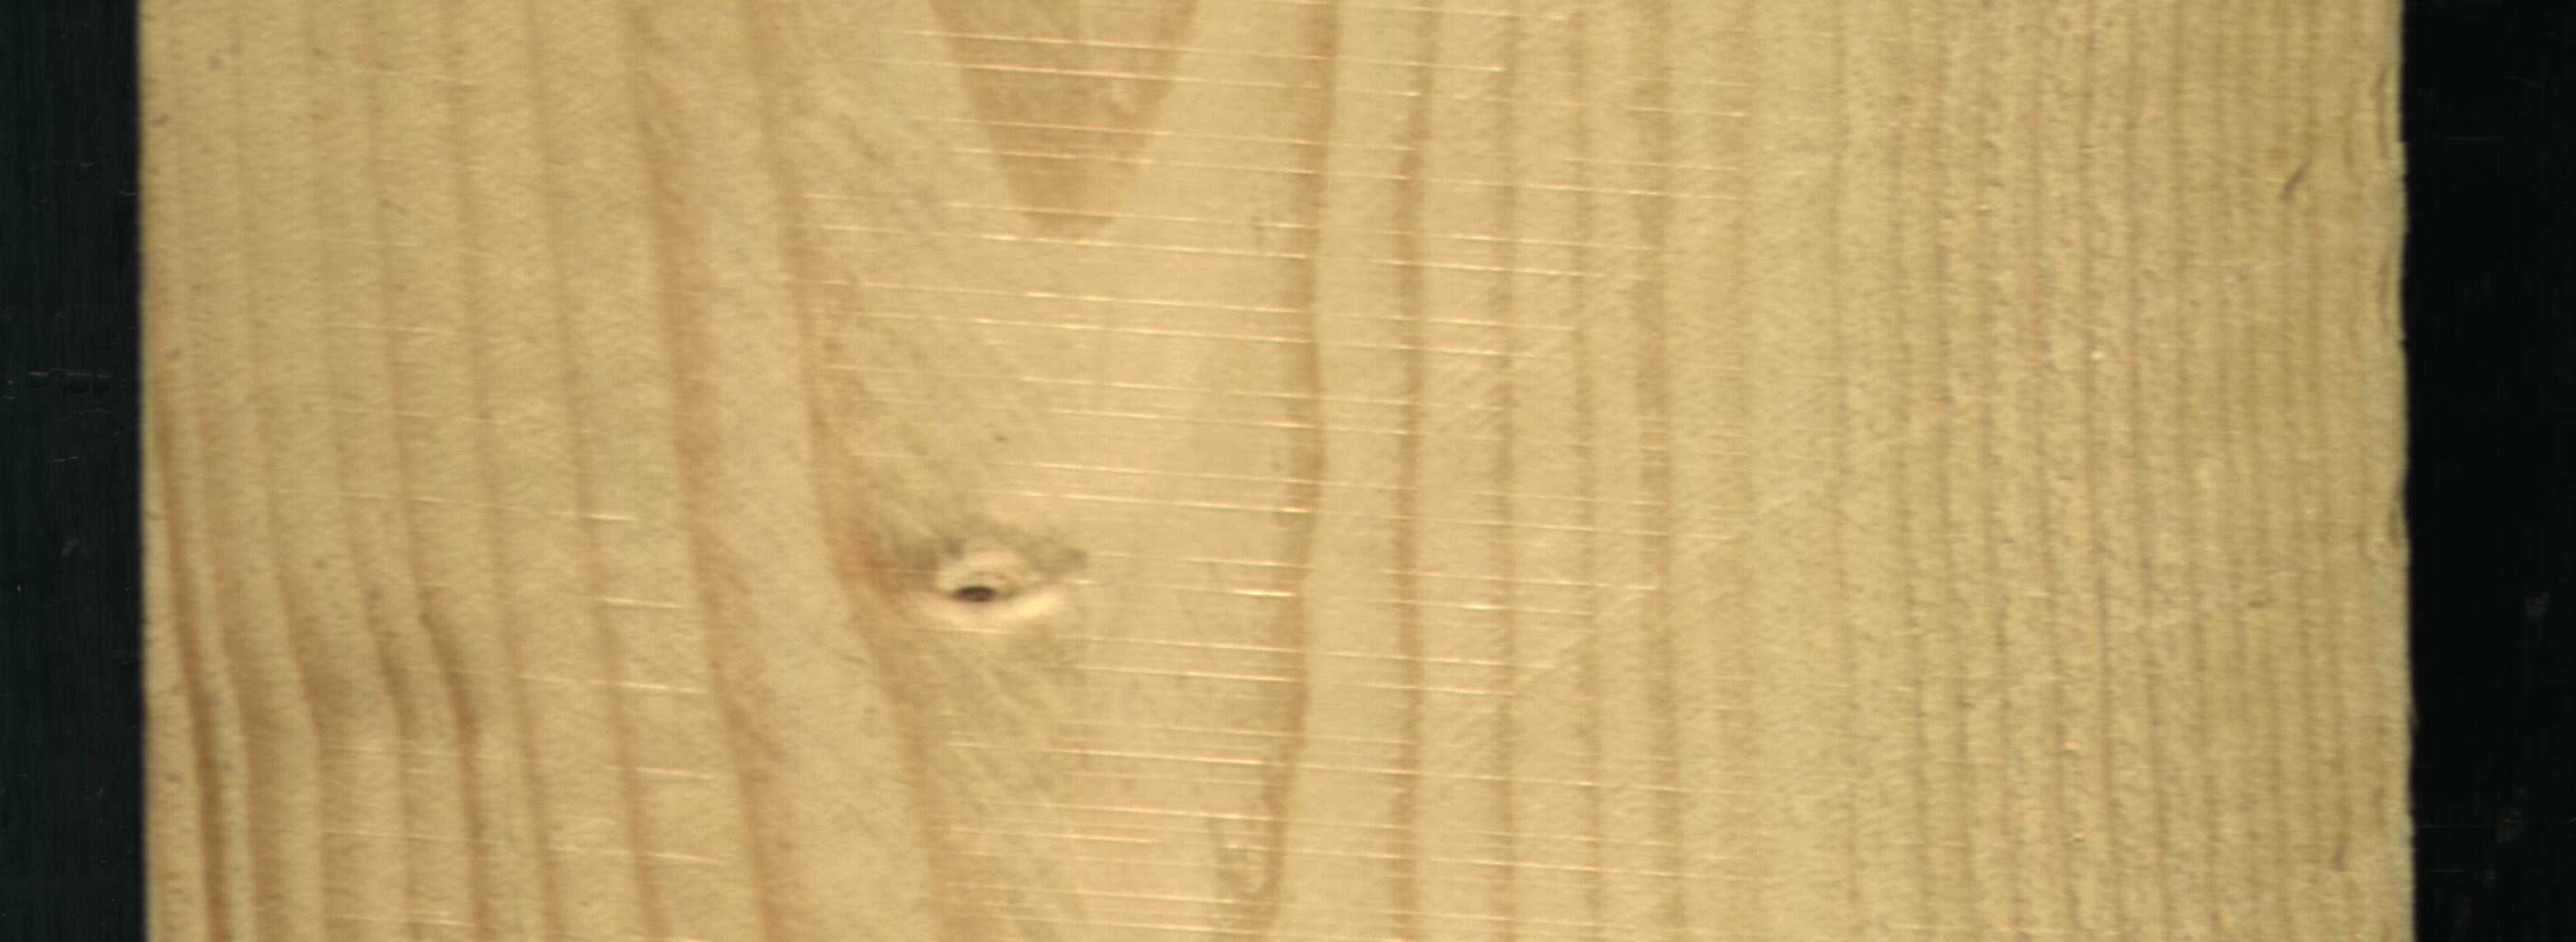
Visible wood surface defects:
Live_Knot